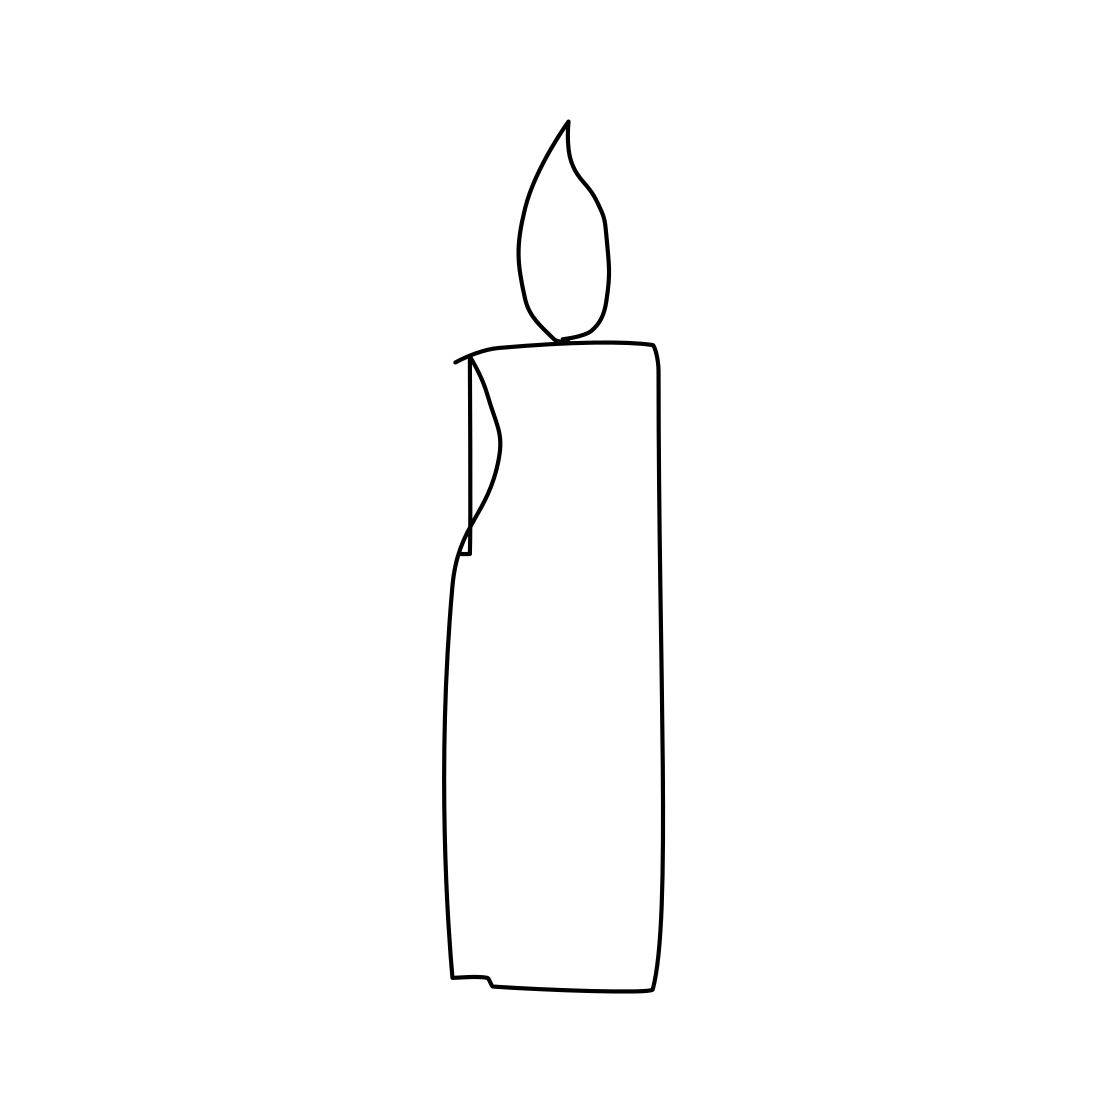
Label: candle